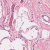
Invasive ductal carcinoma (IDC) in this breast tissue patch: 0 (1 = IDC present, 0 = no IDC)